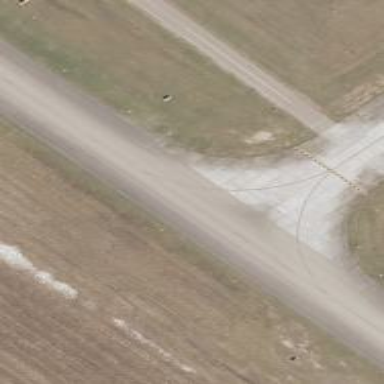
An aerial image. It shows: View of taxiway at the airport.